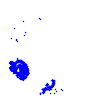
Particle: proton